Interaction volume radius: 5 \u00c5
Interaction volume height: 10 \u00c5
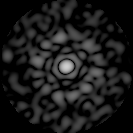
Disorder parameter: 0.8815